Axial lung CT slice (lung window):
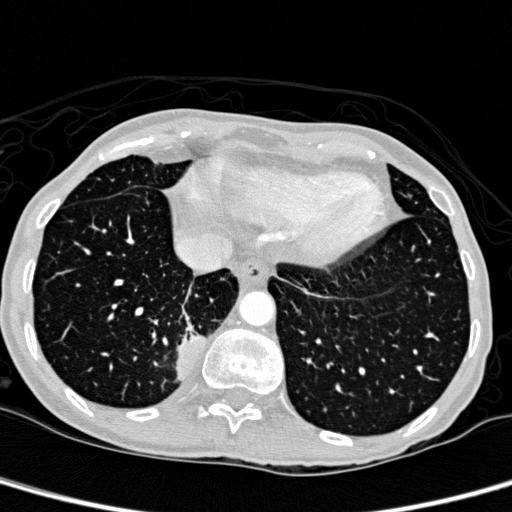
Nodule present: yes
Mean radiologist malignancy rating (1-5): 2.5